Question: I'm trying to add an IBOutlet in swift but I only have the option to add an action.
]
Is there any way I can fix this?
<URL>
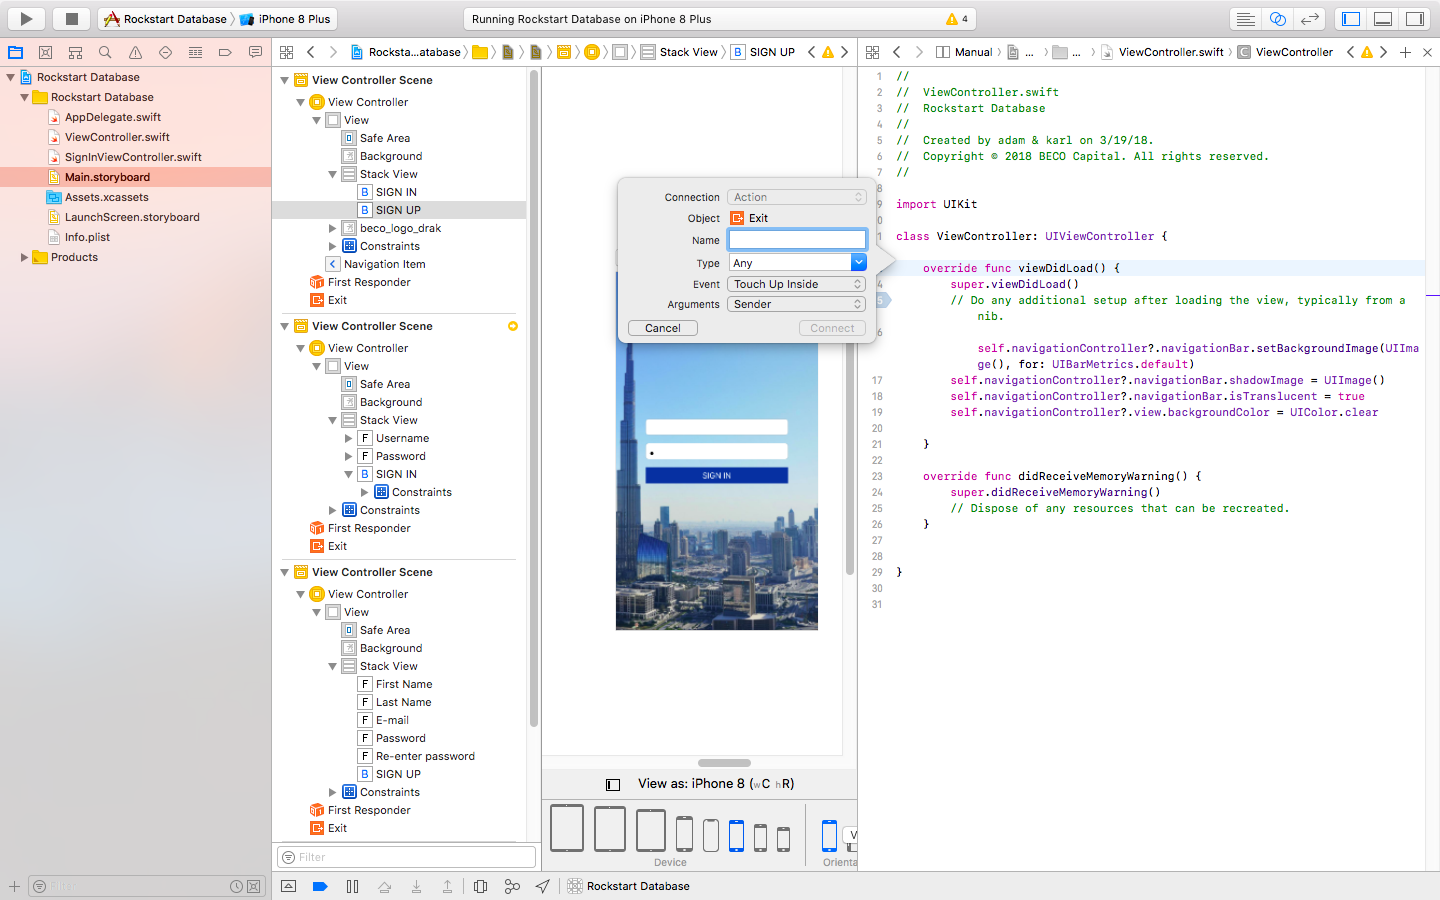
Answer: This is happening because you are trying to connect an outlet from the Interface Builder to a non-corresponding View Controller file, so that's why it only gives you the option to add an Exit action. Just make sure that you are in the same View Controller both in the IB and in the Assistant Editor.
P.S. I recommend you renaming properly every view controller so it will be easier to avoid this (make sure to change the name not only in the class but also in the IB). You can use the cmd + click when selecting the class name on the code and click on 'Rename...' to change all at once. If you already changed it in your code, you have also to do it then manually in the IB, selecting the corresponding one from the drop-down menu of the Identity Inspector:
<URL>